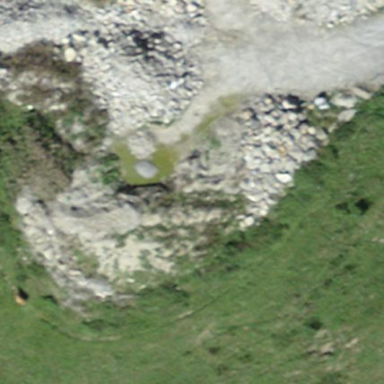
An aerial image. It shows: Quarry area.